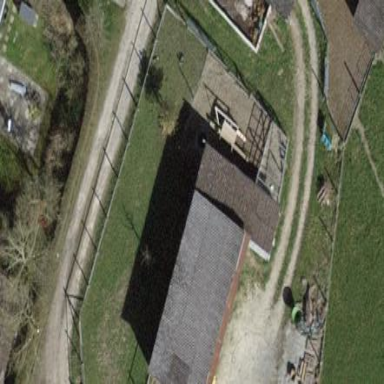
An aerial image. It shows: View of roof of building.